Field crop: tomato
Growth stage: 1
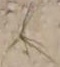
Species: cyperus